Question: I have a page in ASP.NET as follows.
JSFIDDLE <URL>
HTML
'''
<div class="mainContainer">
<div>
<div class="topLeft">
<% =DateTime.Now.Ticks.ToString()%>
</div>
<div class="topRight">
foo
</div>
</div>
<div>
<div class="bottomLeft">
foo
</div>
<div class="bottomRight">
foo
</div>
</div>
<div class="underneath">
foo
</div>
</div>
'''
CSS
'''
.mainContainer {
}
.topLeft {
width: 50%;
float: left;
background-color: red;
}
.topRight {
width: 50%;
float: left;
background-color: orange;
}
.bottomLeft {
width: 50%;
float: left;
background-color: yellow;
}
.bottomRight {
width: 50%;
float: left;
background-color: green;
}
.underneath {
width: 100%;
background-color: blue;
}
'''
This works fine, until you add content to any div, at which point the layout is broken
JSFIDDLE showing broken layout: <URL>
How do I maintain this layout when content is added please?
i.e.
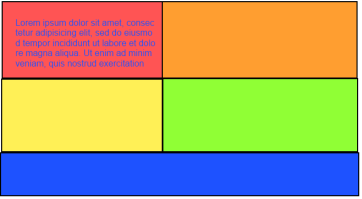
Answer: So I was able to contain them by placing a container on the blank div, called top. I think if I understand correctly you want each box to fill the page.
<URL>
CSS ADD
'''
.top {
display: inline-block;
width: 100%;
height: 100%;
}
'''
HTML
'''
<div class="top">
<div class="topLeft">
<p>123</p>
<p>123</p>
<p>123</p>
<p>123</p>
</div>
<div class="topRight">
foo
</div>
</div>
'''